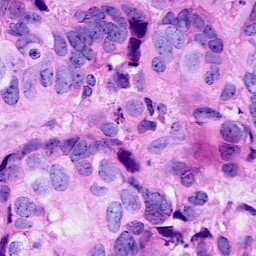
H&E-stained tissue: Breast